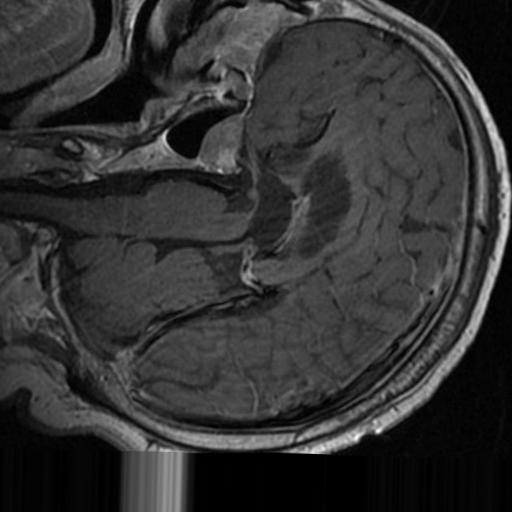
Label: brain_tumor